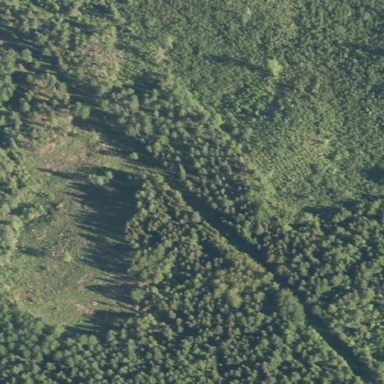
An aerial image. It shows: Scrub area designated for logging.